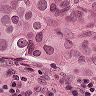
Metastatic tissue present: yes